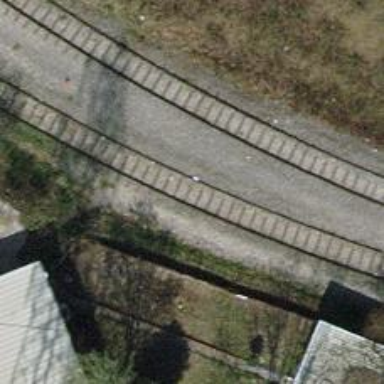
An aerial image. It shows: Single-track railway spur.